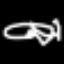
Label: squiggle